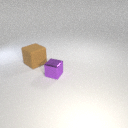
small purple metal cube to the right of large brown rubber cube